Question: Hi I am working on Android app which uses frames to capture image where the user has to place the face in some position, for example in old mobiles we used some frame like monkey, some funny frames. How can i open camera within the application, so that i can use frames to capture. Anyone help me out this.
I need to create app like this.
The user has to adjust his face to come into the frame. How can i proceed?
.
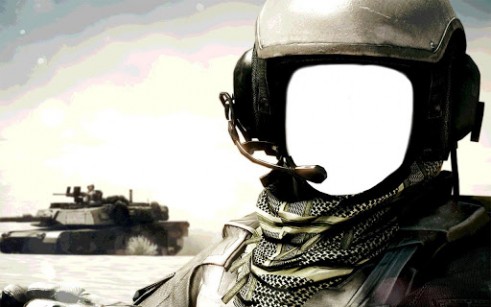
Answer: You can simply overlay the camera preview surface with an image view which has a drawable with partial transparency. PNG is just fine.
You can use built-in face detection library to find whether the face is in right position. This library is very limited, e.g. it will not recognize faces slanted by more that are not upright. Also, this library is not very fast, so you can check the result only few times per second (YMMV depending on the CPU power and preview image resolution).
You can use OpenCV if you need more power and sophistication, but it will not be much faster.
Android does not provide tools to blend the frame with the picture for the final satge, you will need a 3rd party library.